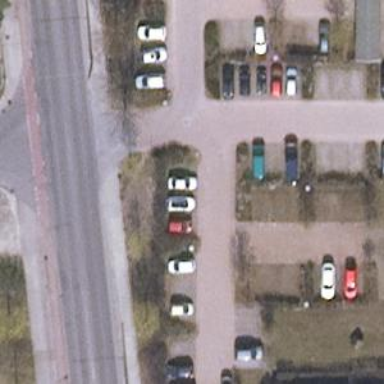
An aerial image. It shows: Living street.